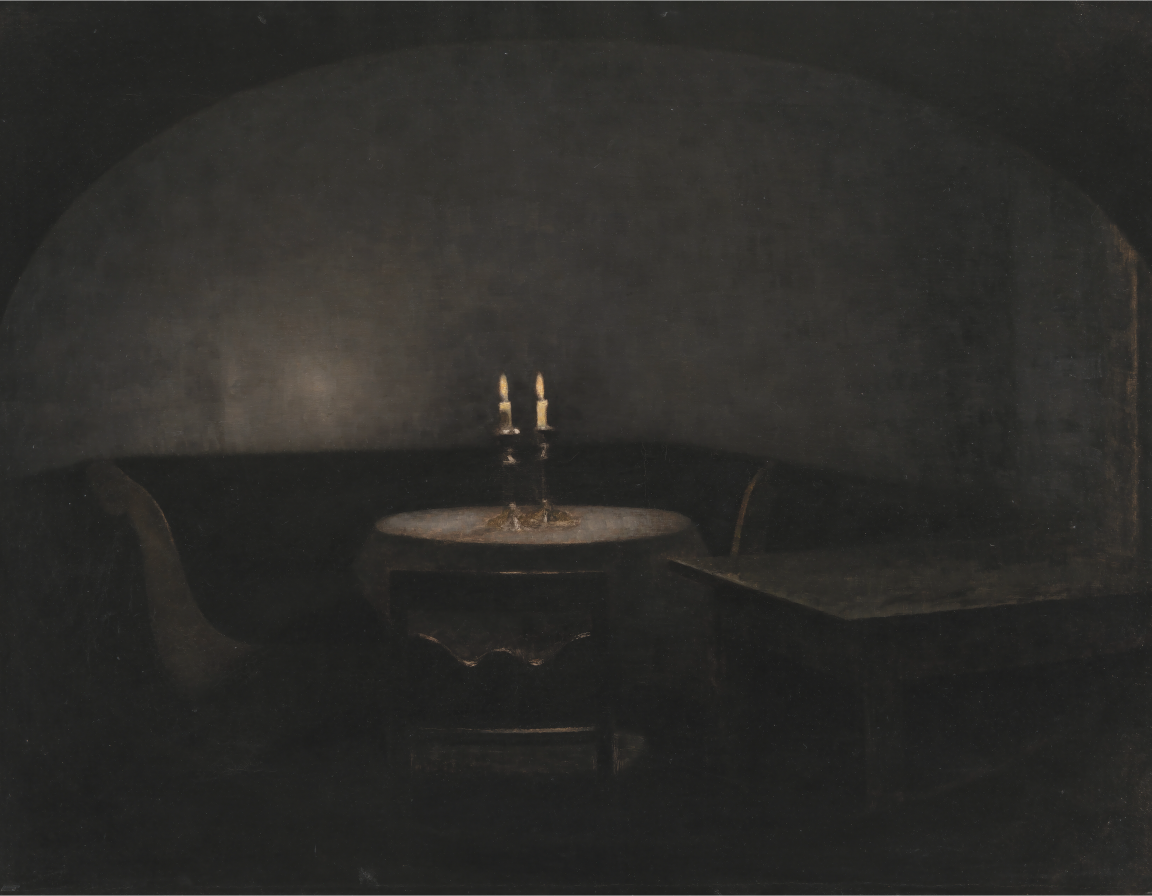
interior painting, wide, dark interior, candlelight, dark interior candlelight, dimly lit vaulted room with round table holding two lit candles in candlestick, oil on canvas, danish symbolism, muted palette